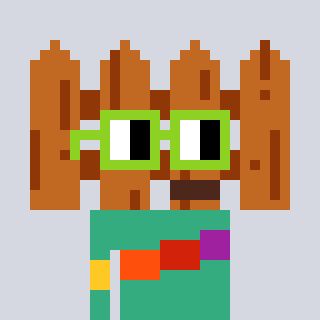
a pixel art character with square light green glasses, a fence-shaped head and a teal-colored body on a cool background